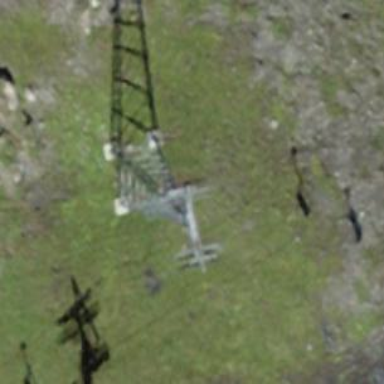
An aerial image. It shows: Pylon used for aerialway.